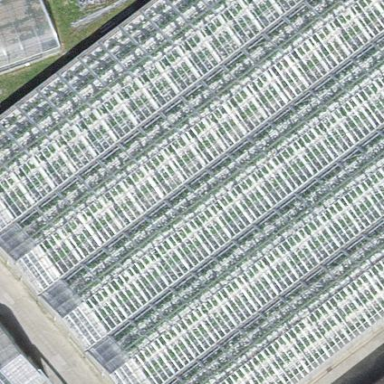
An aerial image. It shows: Greenhouse.